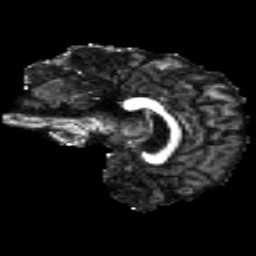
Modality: FA
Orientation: sagittal
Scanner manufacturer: siemens
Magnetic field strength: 3 T
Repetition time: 4.16 s
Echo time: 0.0806 s